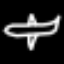
Label: airplane